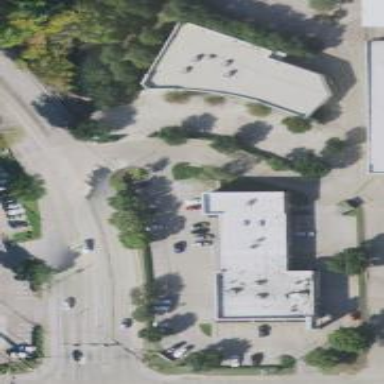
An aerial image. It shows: Fitness centre on leisure land.